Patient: sex M, age 70
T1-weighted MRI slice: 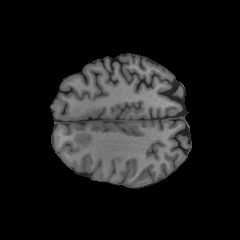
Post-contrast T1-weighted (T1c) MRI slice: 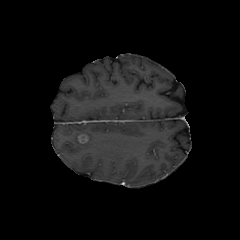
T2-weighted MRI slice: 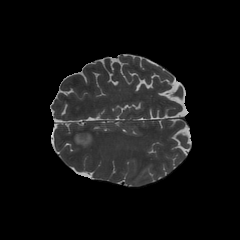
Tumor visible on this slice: yes
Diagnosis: Glioblastoma, IDH-wildtype
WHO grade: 4